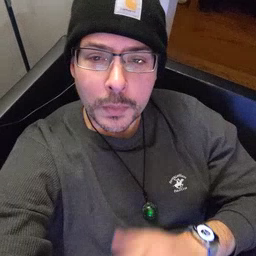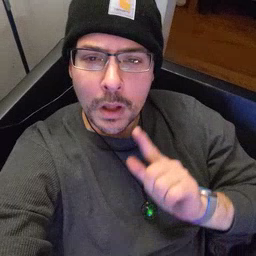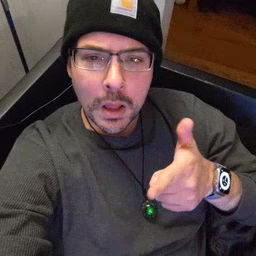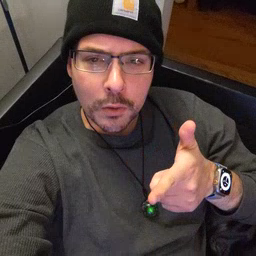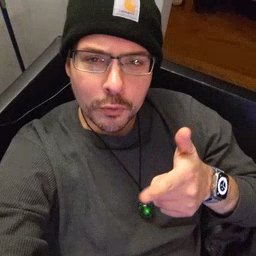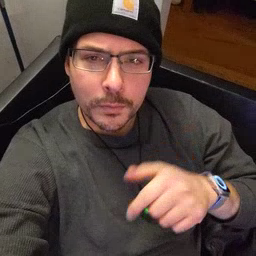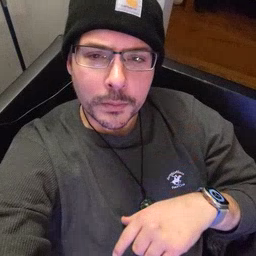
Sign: later